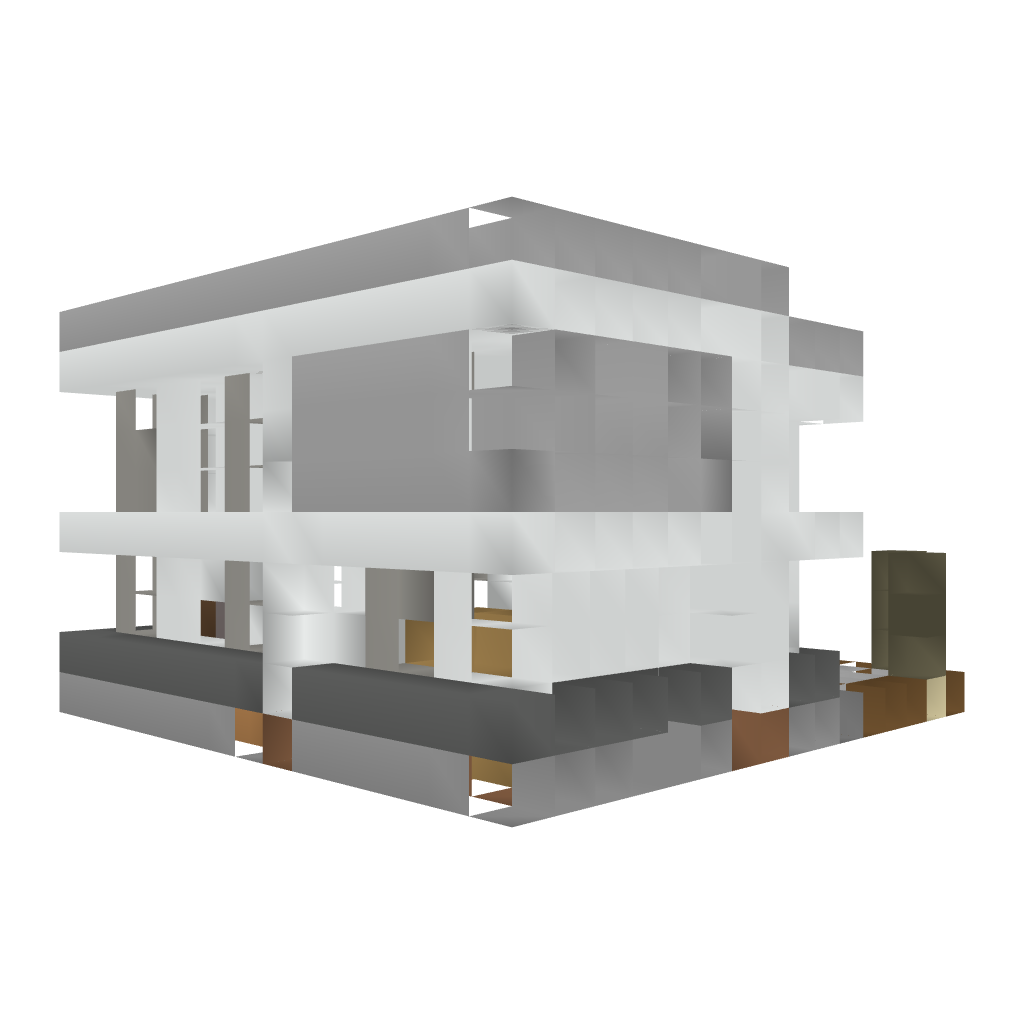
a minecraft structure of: Modern House 2